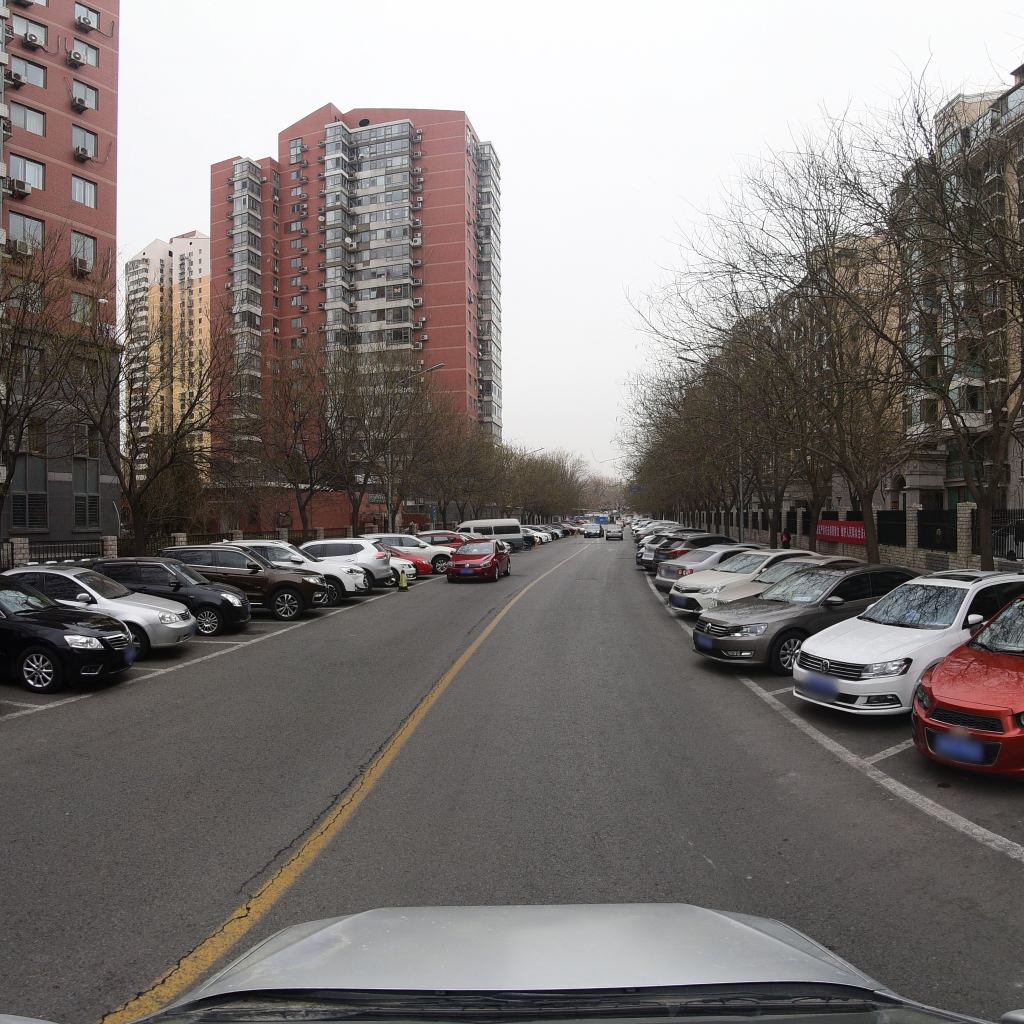
Region: Fengtai
Road damage annotations: manhole cover, longitudinal crack